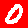
Digit: 0